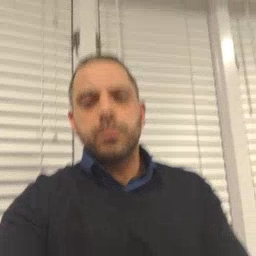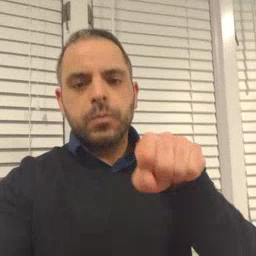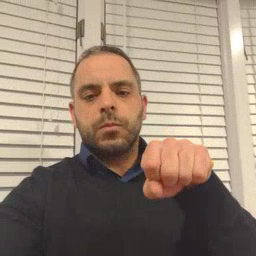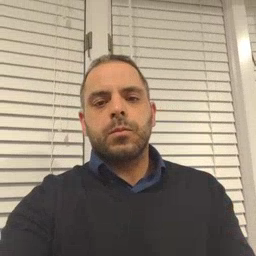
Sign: yes